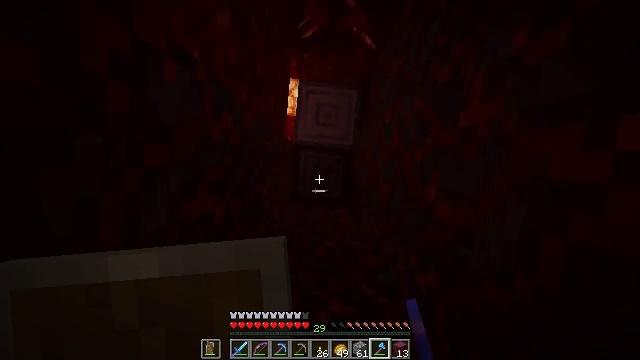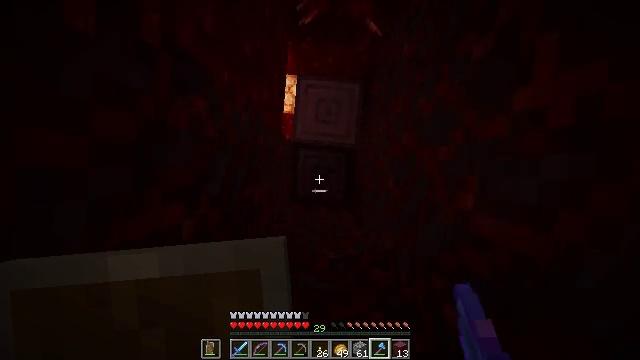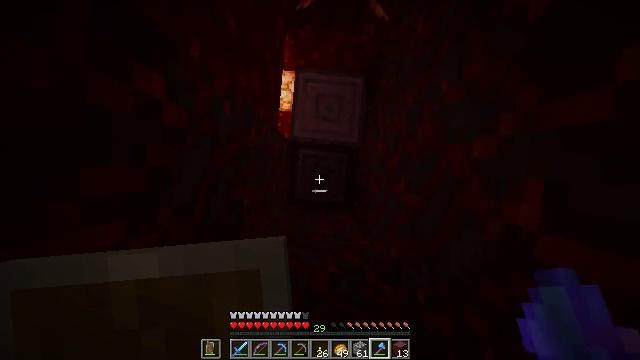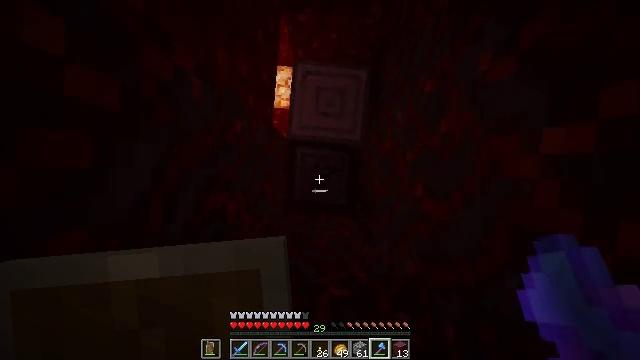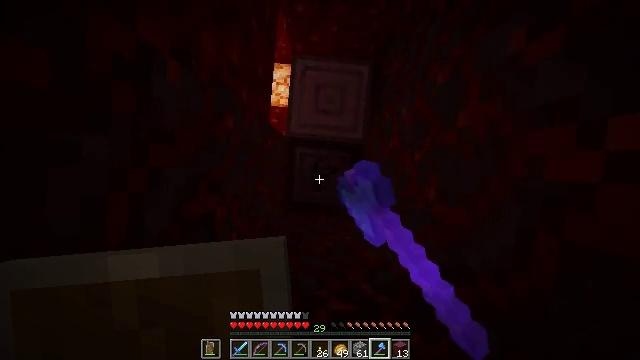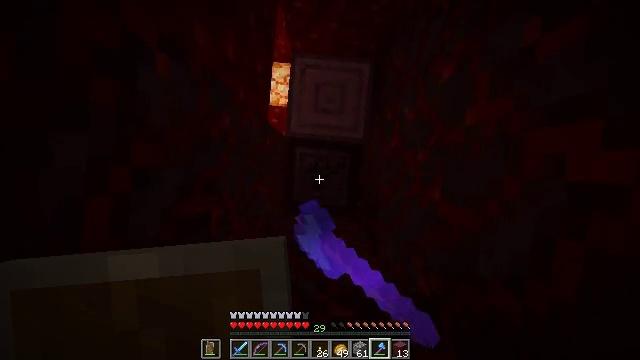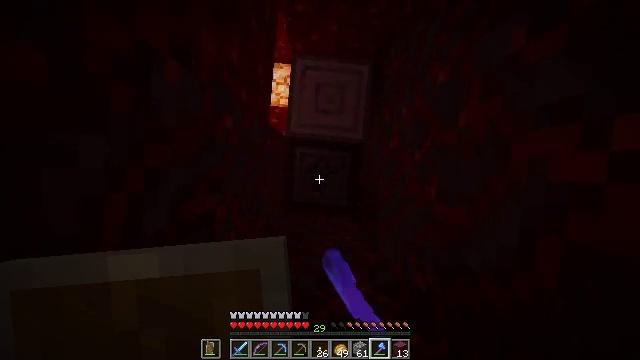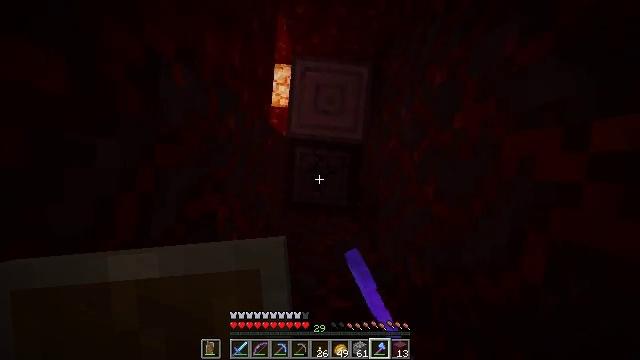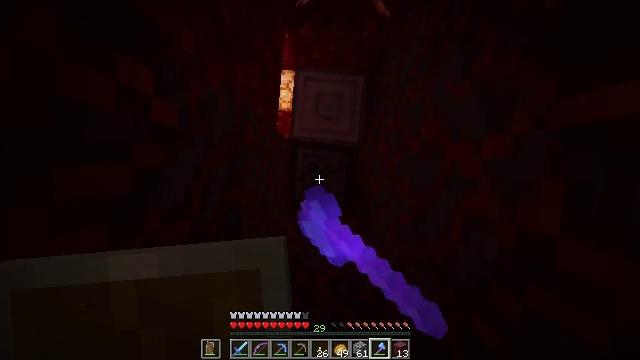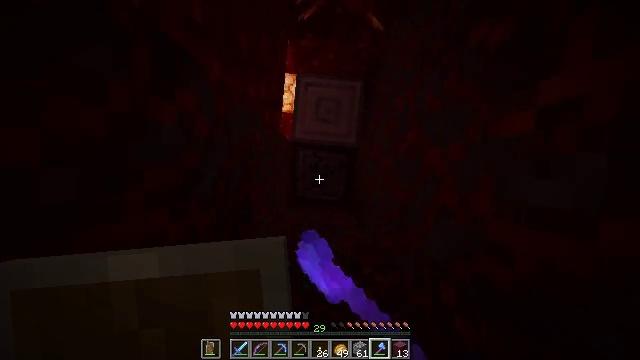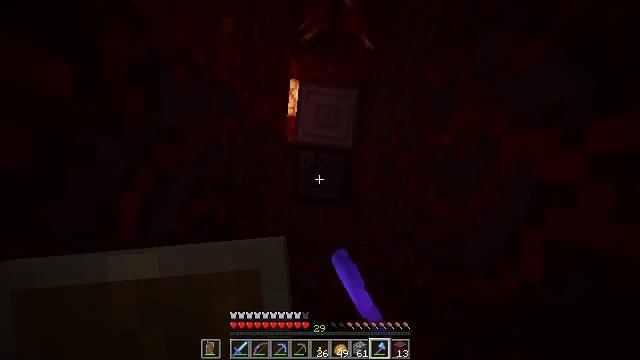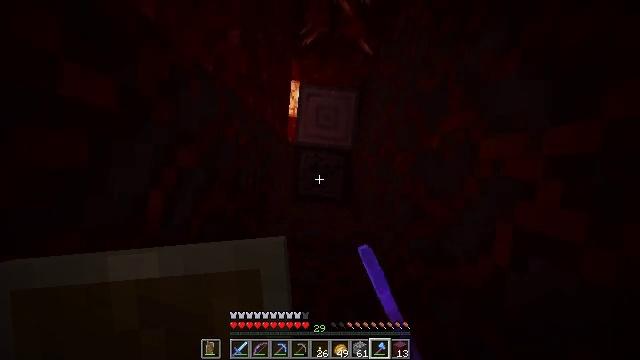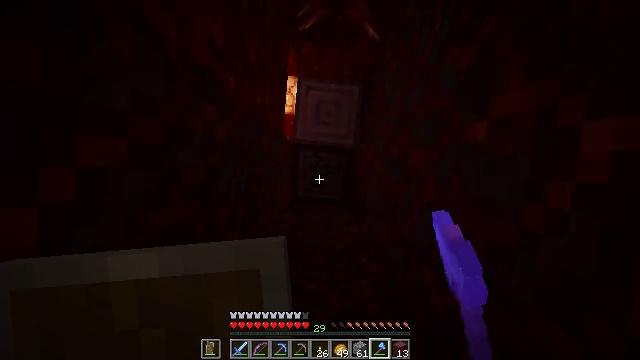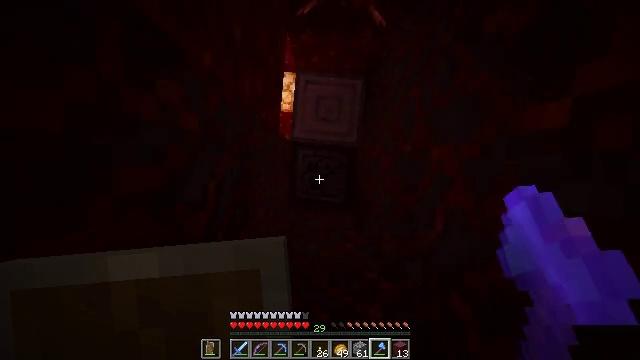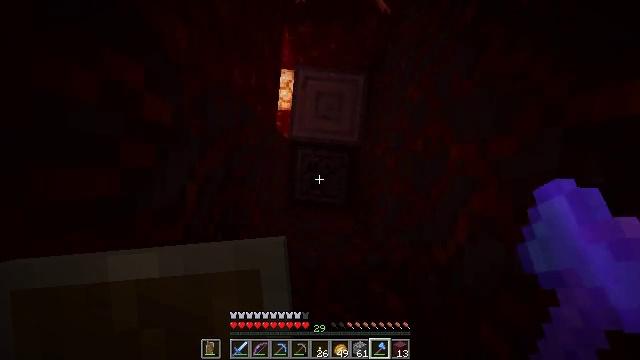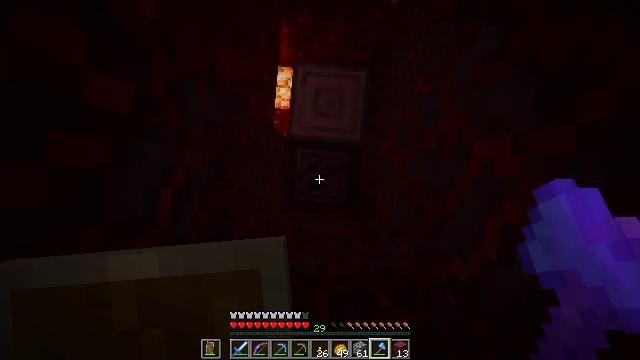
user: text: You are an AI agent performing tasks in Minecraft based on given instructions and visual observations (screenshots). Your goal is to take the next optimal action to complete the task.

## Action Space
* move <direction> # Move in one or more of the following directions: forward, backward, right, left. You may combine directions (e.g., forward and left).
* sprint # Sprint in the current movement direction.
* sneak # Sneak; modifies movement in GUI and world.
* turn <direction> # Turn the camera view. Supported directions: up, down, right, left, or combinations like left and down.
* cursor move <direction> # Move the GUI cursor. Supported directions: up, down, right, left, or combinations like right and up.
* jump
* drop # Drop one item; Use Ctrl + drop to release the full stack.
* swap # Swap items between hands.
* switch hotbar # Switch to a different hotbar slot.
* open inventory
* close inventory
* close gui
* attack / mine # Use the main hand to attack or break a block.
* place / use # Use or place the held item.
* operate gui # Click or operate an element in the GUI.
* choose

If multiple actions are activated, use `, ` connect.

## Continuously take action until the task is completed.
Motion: motion action
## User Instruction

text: Break the crimson stem to collect it.
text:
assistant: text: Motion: attack / mine, jump
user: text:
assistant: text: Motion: attack / mine, jump
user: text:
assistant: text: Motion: attack / mine, jump
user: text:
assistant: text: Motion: attack / mine, jump
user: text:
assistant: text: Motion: attack / mine, jump
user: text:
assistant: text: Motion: attack / mine, jump
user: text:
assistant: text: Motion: attack / mine, jump
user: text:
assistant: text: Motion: attack / mine, jump
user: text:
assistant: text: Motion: attack / mine, jump
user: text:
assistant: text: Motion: attack / mine, jump
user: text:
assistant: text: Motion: attack / mine, jump
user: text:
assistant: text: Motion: attack / mine, jump
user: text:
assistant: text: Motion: attack / mine, jump
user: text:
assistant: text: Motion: attack / mine, jump
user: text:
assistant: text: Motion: attack / mine, jump
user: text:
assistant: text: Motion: attack / mine, jump
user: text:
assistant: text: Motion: attack / mine, jump
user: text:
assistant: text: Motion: attack / mine, jump
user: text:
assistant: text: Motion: attack / mine, jump
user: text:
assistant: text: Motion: attack / mine, jump
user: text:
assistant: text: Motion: attack / mine, jump
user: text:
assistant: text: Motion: attack / mine, jump
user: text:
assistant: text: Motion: attack / mine, jump
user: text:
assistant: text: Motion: attack / mine, jump
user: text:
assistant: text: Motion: attack / mine, jump
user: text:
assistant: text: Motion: attack / mine, jump
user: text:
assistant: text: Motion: attack / mine, jump
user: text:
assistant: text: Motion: attack / mine, jump
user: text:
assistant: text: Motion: attack / mine, jump
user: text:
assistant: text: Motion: attack / mine